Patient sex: F
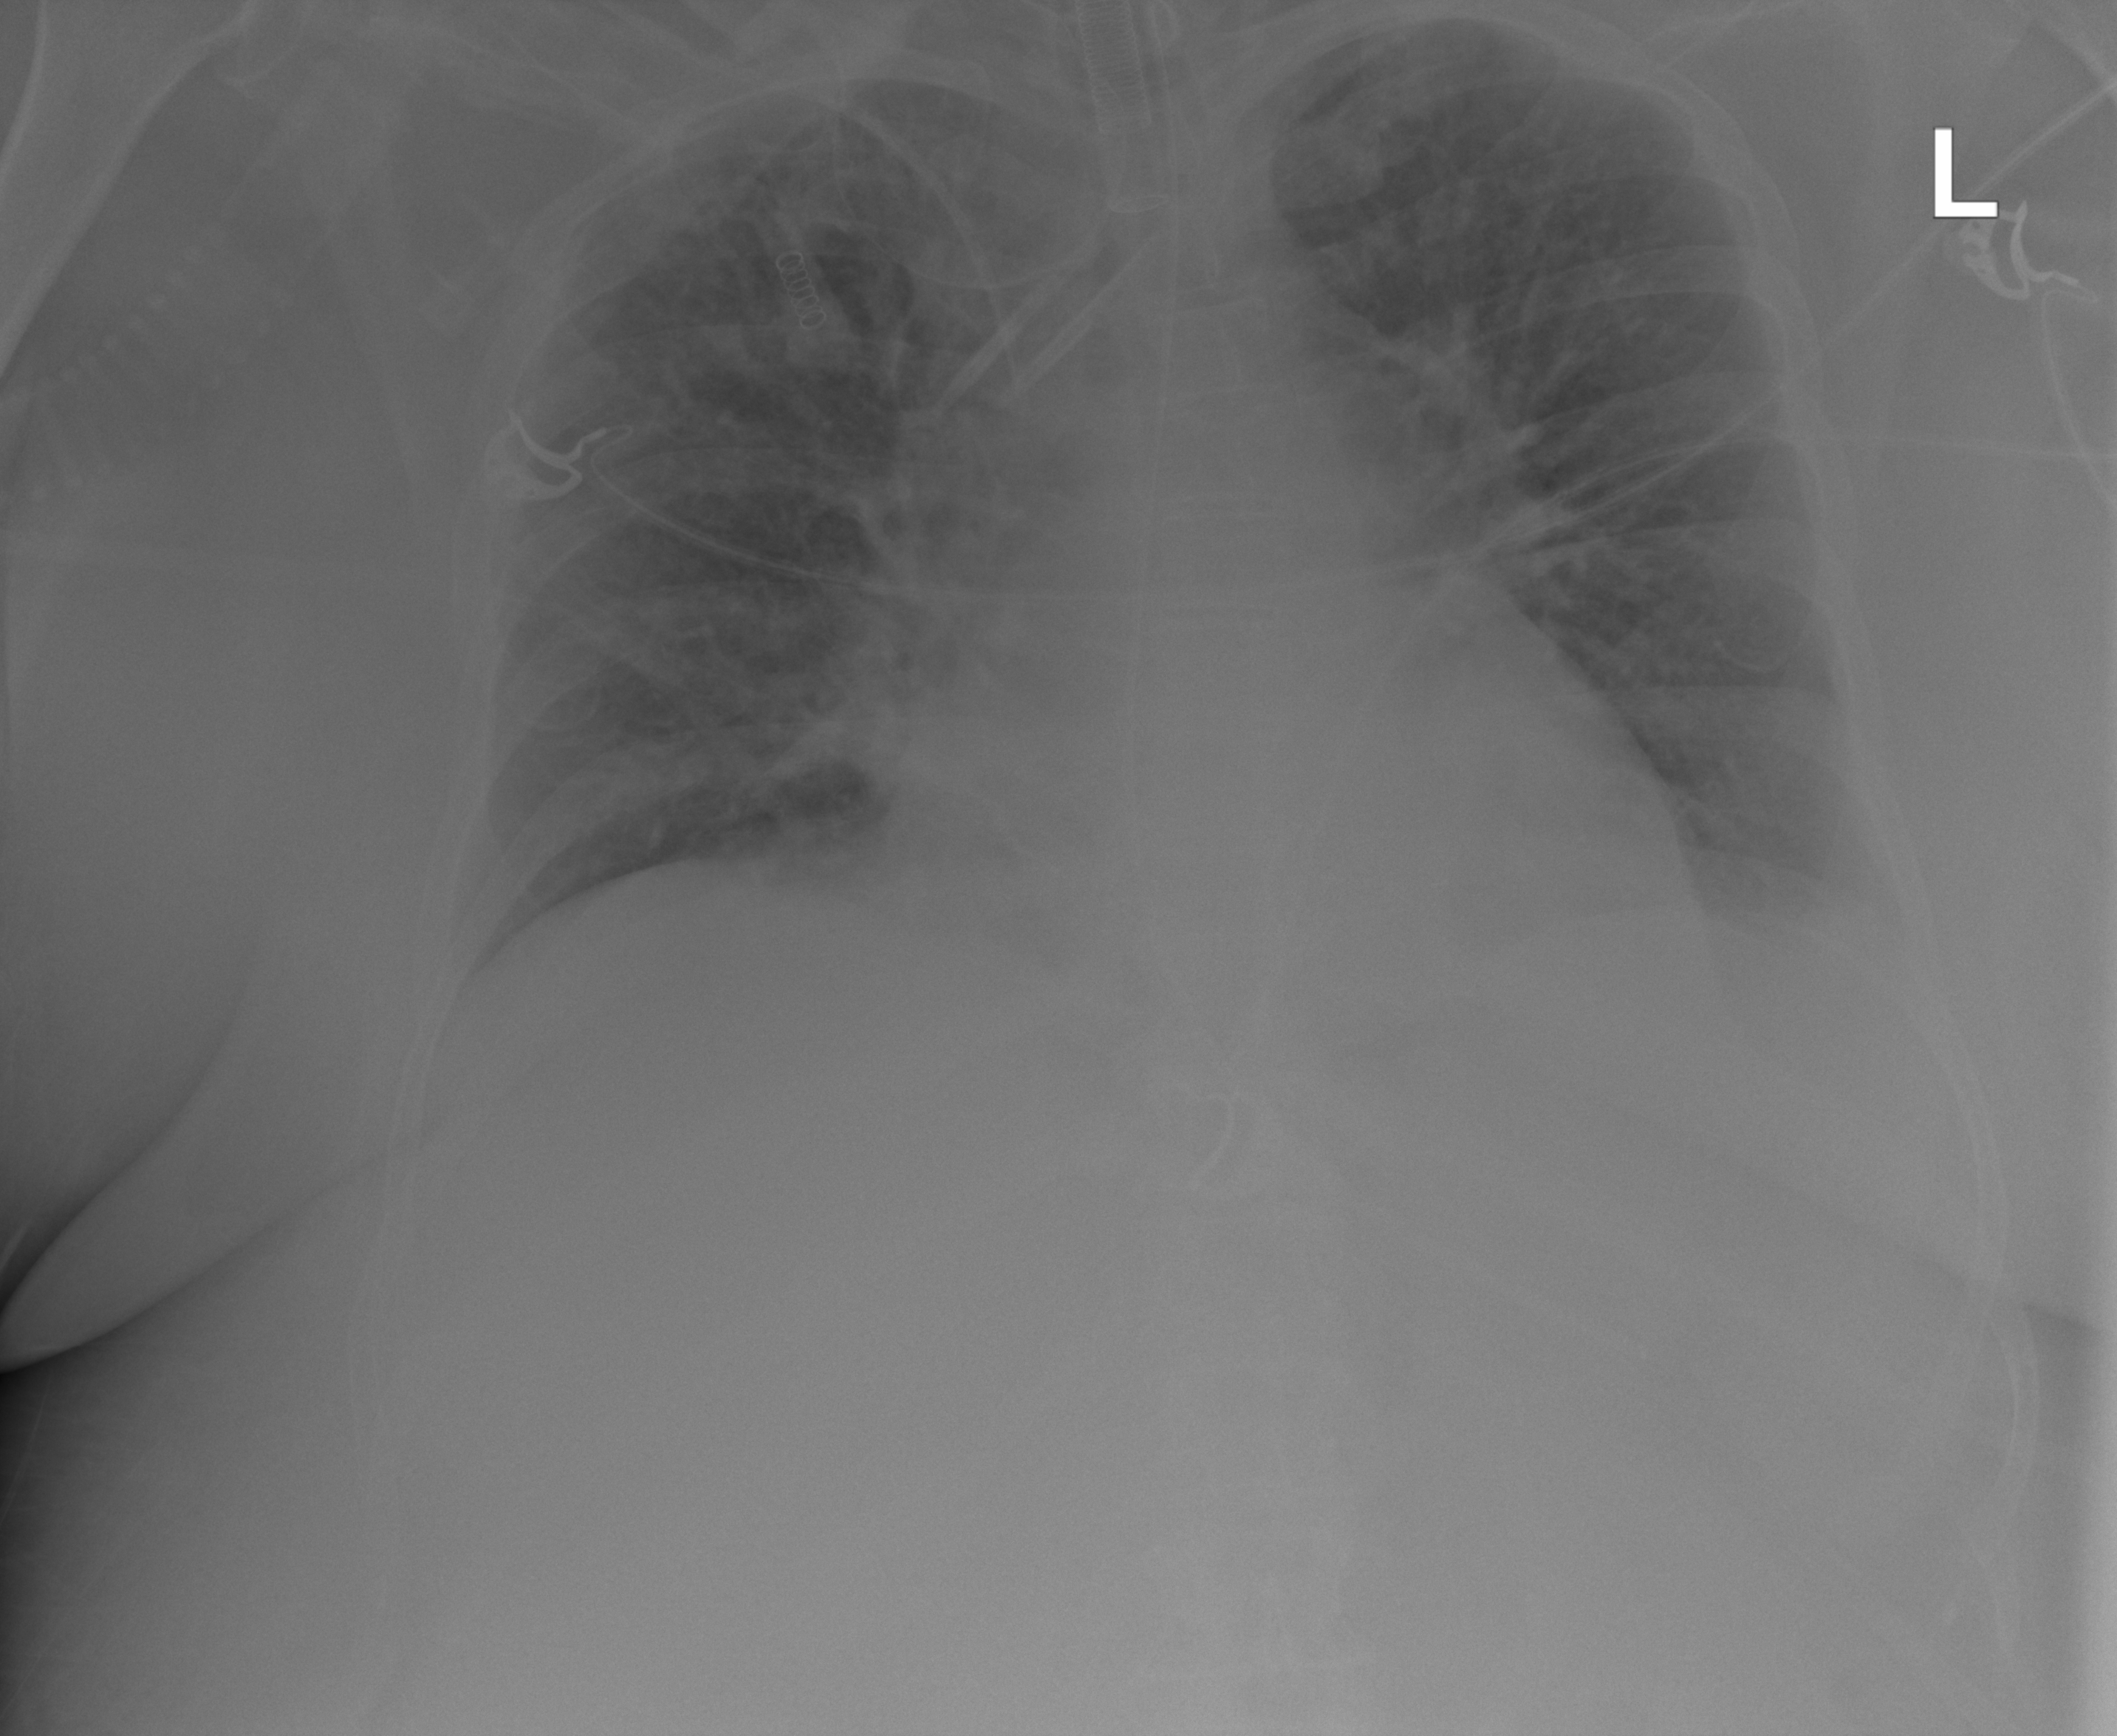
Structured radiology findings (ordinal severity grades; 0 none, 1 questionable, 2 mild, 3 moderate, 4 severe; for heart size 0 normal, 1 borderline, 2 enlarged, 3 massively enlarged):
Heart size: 2
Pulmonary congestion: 3
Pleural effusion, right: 2
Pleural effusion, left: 2
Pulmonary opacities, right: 2
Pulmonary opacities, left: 2
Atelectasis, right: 2
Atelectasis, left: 2